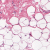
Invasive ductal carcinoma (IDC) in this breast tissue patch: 0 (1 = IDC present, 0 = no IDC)